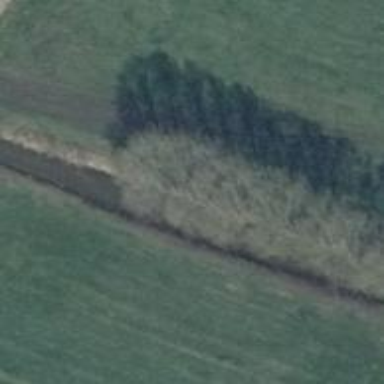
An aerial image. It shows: Row of trees in natural setting.